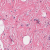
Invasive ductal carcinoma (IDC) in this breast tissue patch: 0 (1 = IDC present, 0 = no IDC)